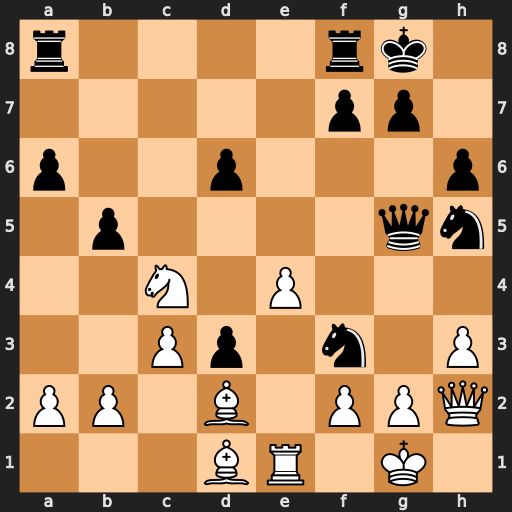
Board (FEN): r4rk1/5pp1/p2p3p/1p4qn/2N1P3/2Pp1n1P/PP1B1PPQ/3BR1K1
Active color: w
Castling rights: -
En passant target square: -
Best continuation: Bxf3 bxc4 Bxg5